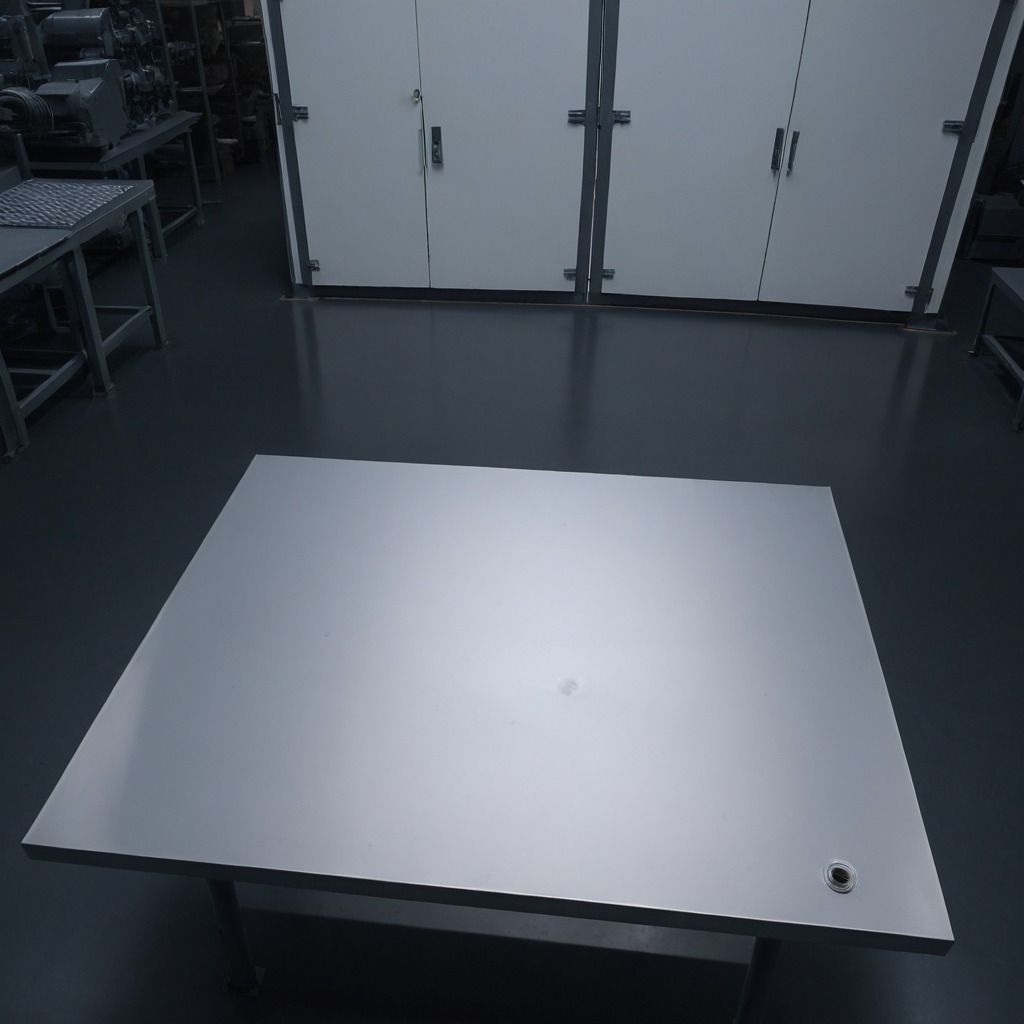
A metal nut is lying on the tabletop.